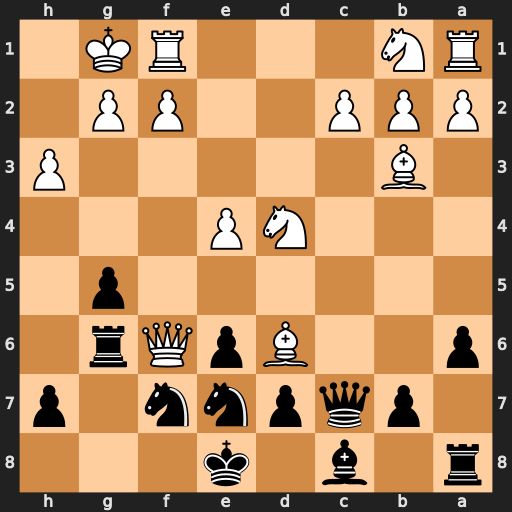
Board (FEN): r1b1k3/1pqpnn1p/p2BpQr1/6p1/3NP3/1B5P/PPP2PP1/RN3RK1
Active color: b
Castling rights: q
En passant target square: -
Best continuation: Qxd6 Qf3 Qxd4